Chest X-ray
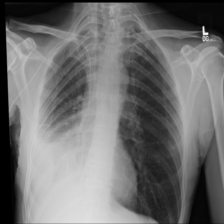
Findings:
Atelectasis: negative
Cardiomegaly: negative
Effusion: positive
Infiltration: positive
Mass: negative
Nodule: negative
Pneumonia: negative
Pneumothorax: negative
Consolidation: negative
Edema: negative
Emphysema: negative
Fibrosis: negative
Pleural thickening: negative
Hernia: negative